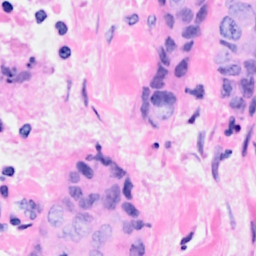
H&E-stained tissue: Breast